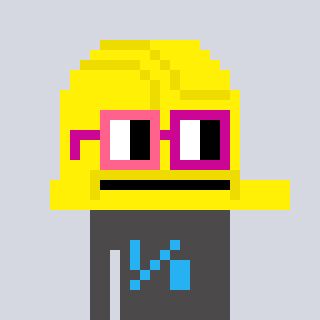
a pixel art character with square pink and red glasses, a construction helmet-shaped head and a grayscale-colored body on a cool background